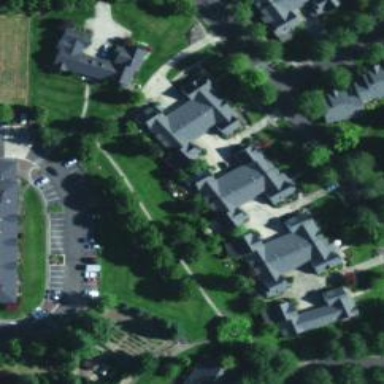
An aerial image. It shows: Driveway.